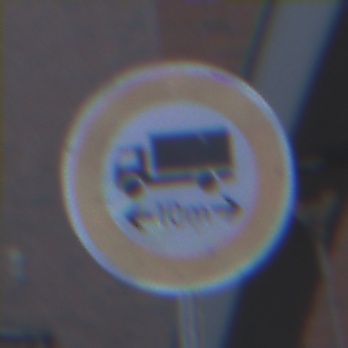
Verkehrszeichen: TatsaechlicheLaenge
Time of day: SunriseSunset
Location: Outdoor (Urban)
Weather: Clear
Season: NotSpecified
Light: Natural